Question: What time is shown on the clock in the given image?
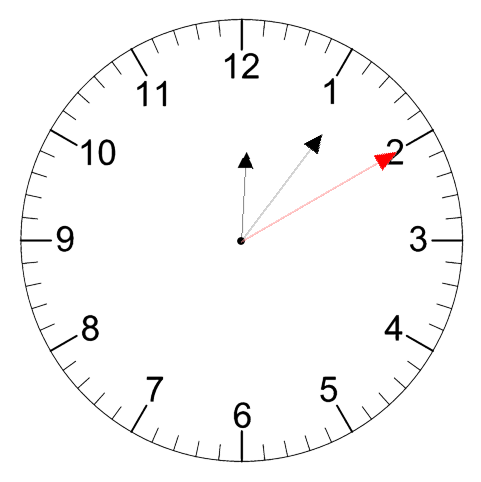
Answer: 12:06:10